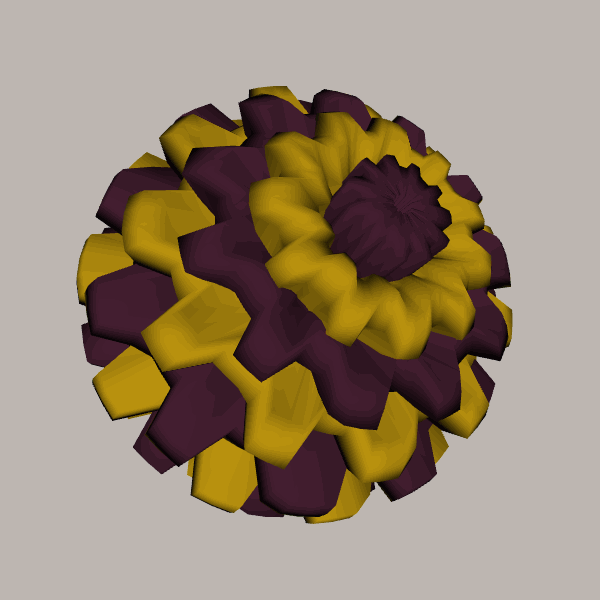
Background: light